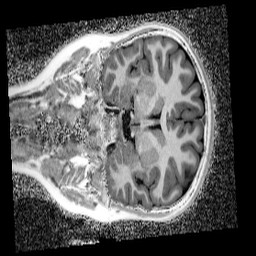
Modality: UNIT1_denoised
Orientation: coronal
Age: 10
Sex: female
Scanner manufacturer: siemens
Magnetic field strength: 3 T
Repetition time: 4 s
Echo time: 0.00299 s